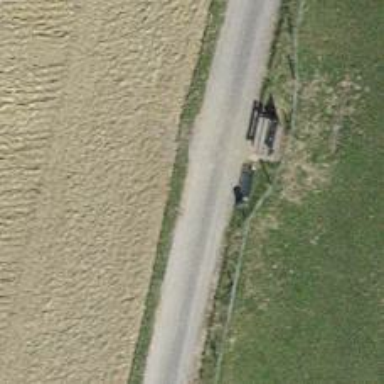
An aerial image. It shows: Brown bench in the vicinity.